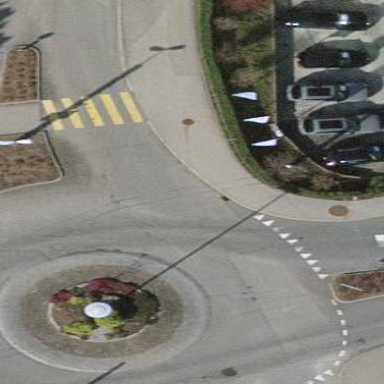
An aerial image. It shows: Secondary road with asphalt surface leading to roundabout. The road is equipped with trolley wires.